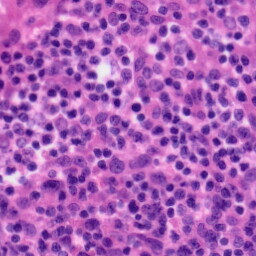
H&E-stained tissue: Tonsil